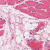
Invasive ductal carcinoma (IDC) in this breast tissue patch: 0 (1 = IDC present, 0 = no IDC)